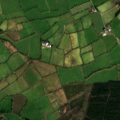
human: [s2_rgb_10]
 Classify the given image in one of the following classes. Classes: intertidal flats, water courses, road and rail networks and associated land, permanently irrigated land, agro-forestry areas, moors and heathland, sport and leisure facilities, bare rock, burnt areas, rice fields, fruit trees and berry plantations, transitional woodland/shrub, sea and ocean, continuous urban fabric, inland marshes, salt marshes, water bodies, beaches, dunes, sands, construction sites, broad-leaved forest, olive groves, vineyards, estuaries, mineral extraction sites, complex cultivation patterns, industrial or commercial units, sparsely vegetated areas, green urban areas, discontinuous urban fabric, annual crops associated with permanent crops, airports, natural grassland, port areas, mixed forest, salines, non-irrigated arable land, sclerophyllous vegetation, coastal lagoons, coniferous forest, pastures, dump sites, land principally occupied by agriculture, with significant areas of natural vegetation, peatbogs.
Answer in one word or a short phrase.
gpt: pastures, coniferous forest